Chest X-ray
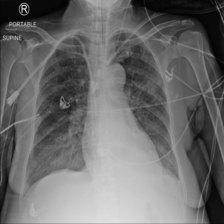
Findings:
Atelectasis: negative
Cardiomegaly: negative
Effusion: negative
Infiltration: negative
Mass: negative
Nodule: negative
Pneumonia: negative
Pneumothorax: negative
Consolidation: negative
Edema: negative
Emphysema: negative
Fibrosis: negative
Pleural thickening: negative
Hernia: negative